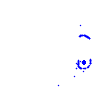
Particle: kaon